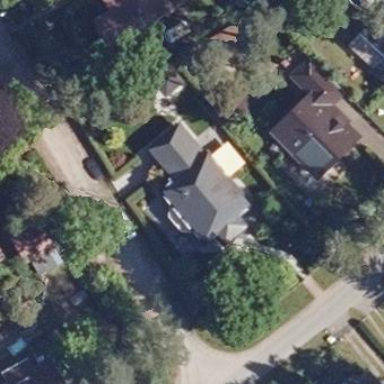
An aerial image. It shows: Simple and straightforward house.